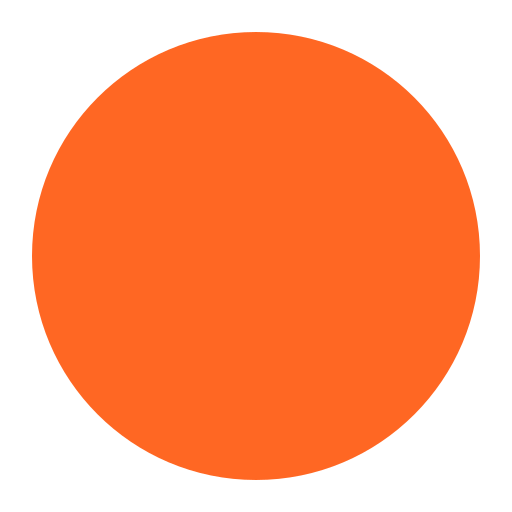
orange circle flat